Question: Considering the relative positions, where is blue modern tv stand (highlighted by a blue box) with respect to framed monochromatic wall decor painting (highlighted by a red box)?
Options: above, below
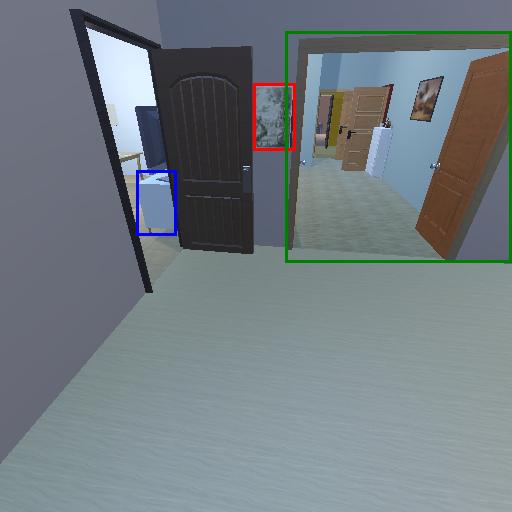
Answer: above